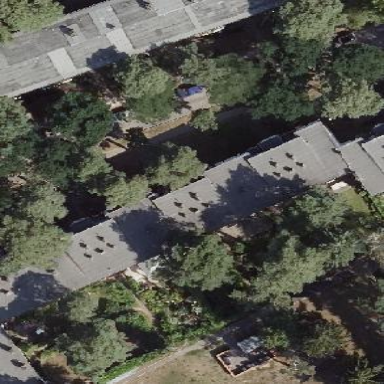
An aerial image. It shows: Flat-roofed apartment building.